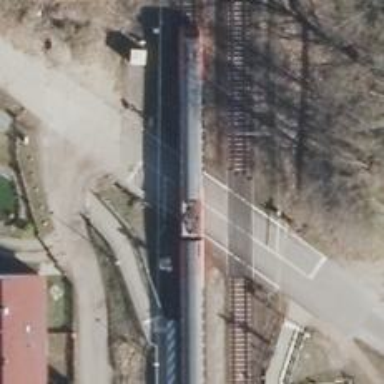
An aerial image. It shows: Level crossing with lights and saltire.